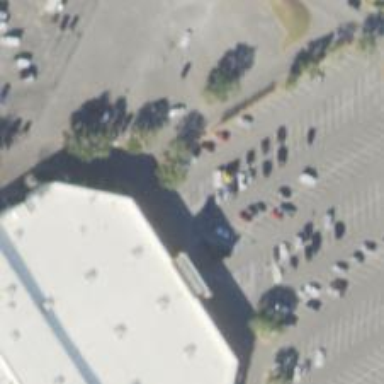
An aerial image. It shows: Parking space.